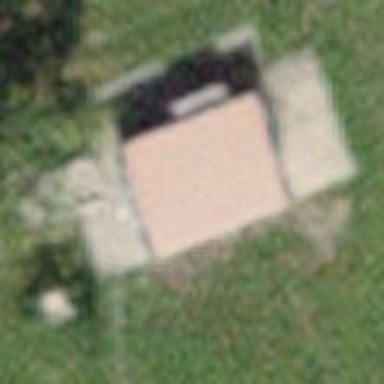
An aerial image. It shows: Shed building.